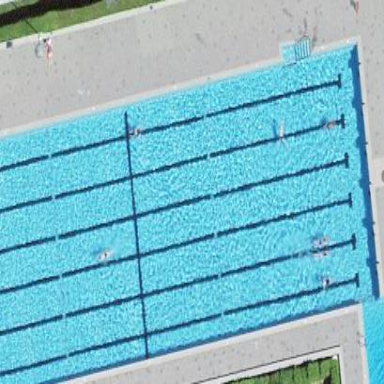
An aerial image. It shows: Swimming pool located in leisure land.